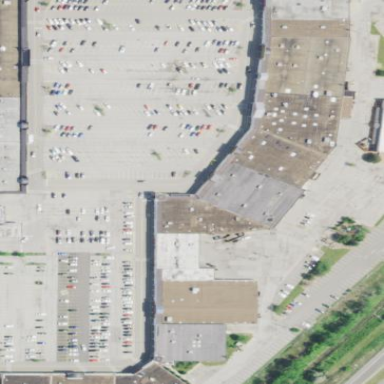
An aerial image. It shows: Retail area.